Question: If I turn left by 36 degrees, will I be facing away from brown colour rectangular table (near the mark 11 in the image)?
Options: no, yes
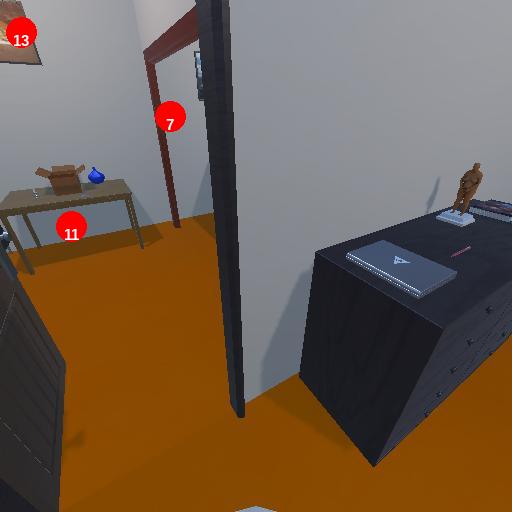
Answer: no